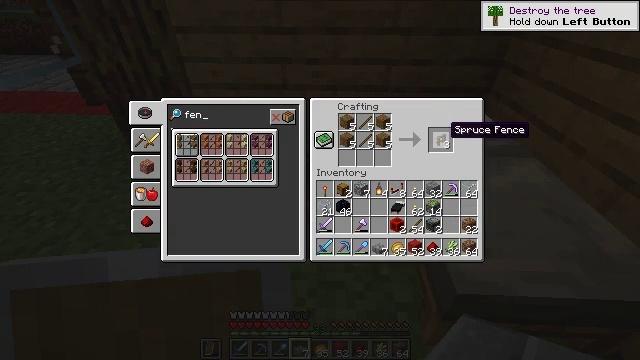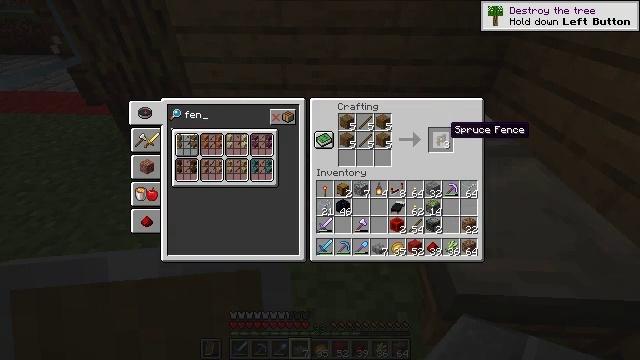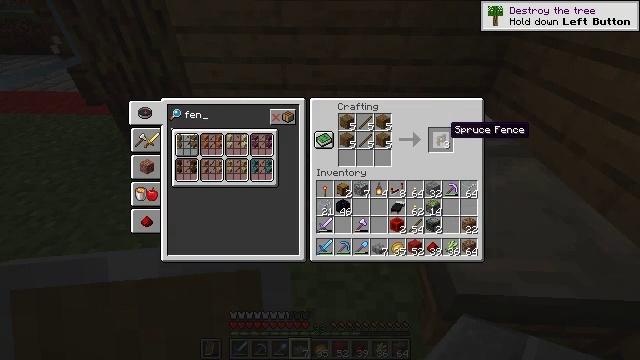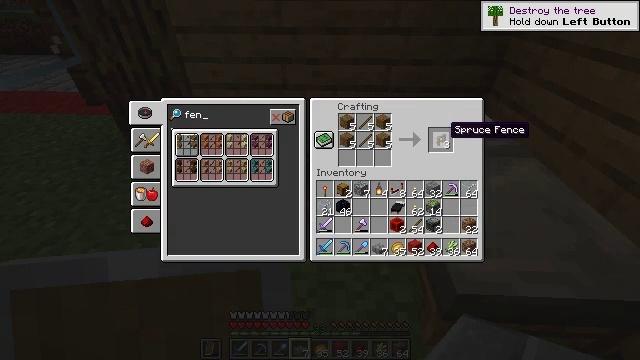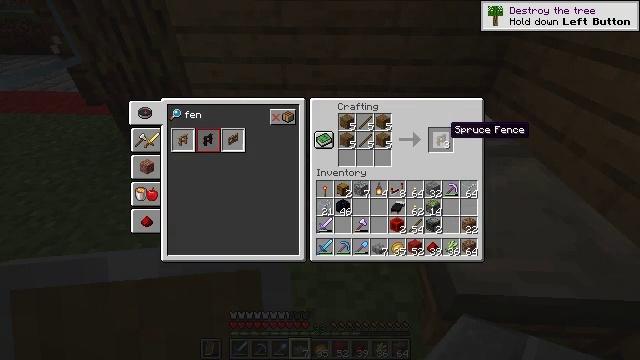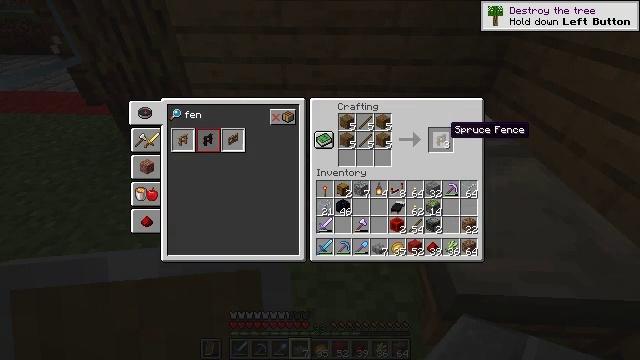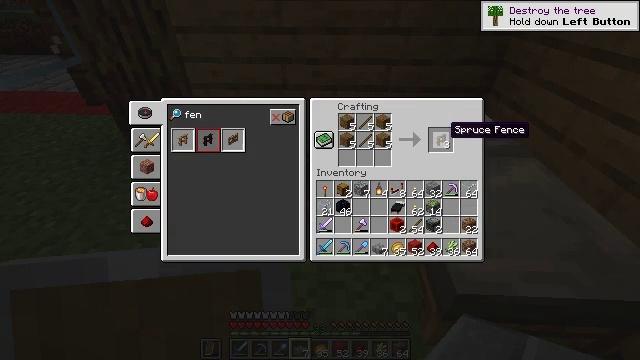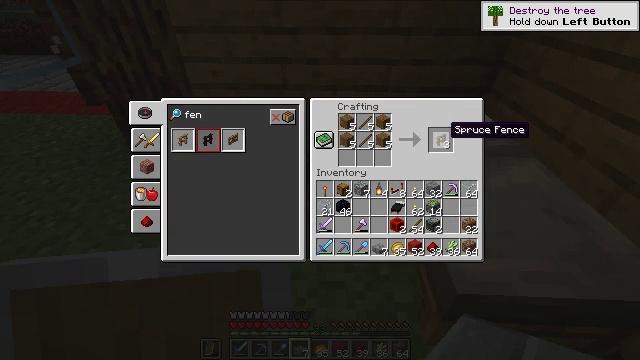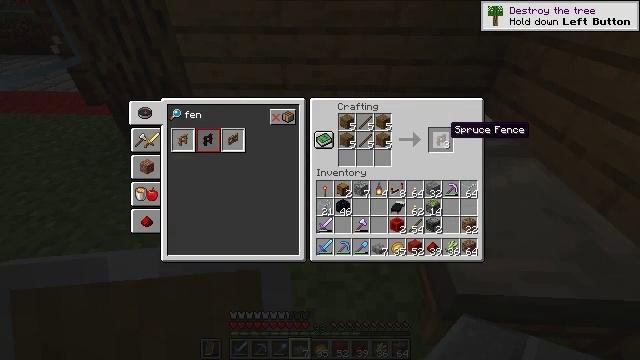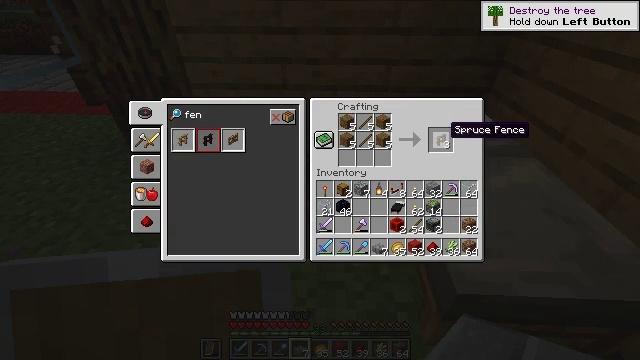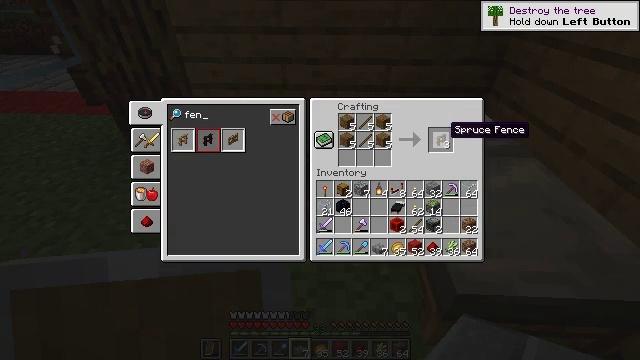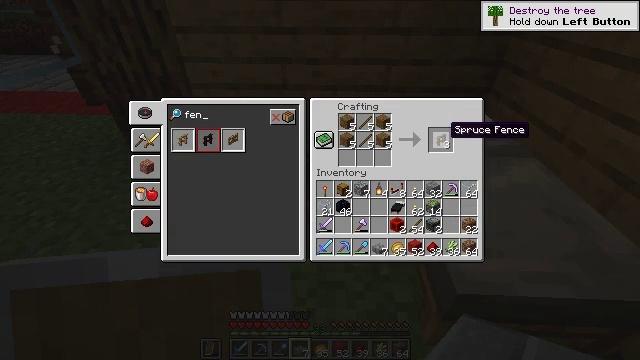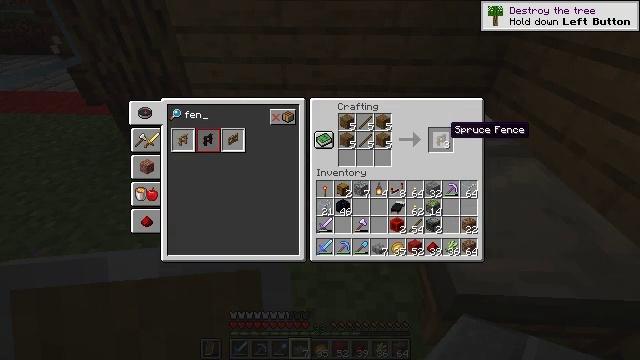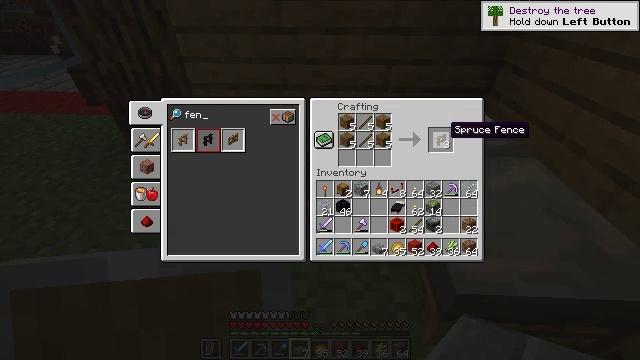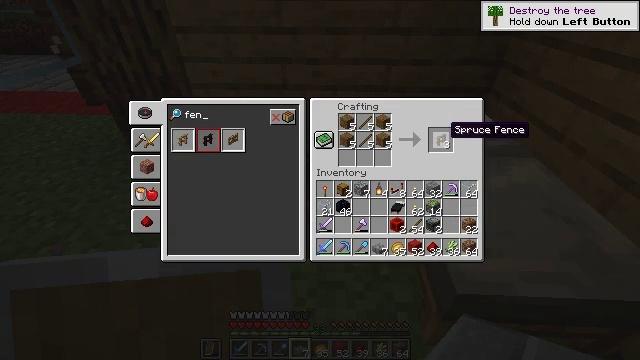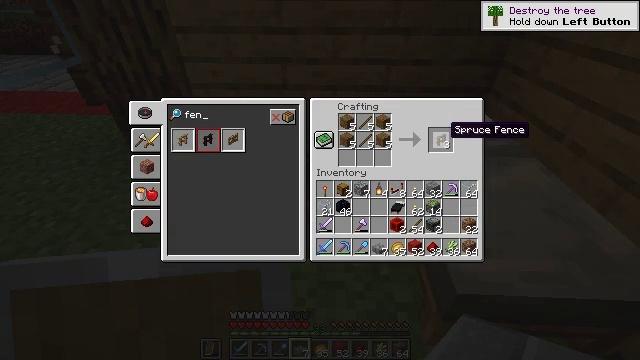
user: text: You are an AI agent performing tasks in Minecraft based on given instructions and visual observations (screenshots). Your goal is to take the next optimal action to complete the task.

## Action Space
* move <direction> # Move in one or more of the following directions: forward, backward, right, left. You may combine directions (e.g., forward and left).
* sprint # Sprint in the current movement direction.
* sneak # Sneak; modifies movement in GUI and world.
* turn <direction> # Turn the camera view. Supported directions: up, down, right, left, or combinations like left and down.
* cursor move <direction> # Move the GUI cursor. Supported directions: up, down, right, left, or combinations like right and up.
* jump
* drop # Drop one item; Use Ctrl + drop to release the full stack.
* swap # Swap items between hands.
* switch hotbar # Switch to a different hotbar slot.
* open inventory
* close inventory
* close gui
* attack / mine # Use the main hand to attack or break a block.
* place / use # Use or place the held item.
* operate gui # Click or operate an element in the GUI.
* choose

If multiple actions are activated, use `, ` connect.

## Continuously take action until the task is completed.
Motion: motion action
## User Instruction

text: Build a spruce fence using the crafting table.
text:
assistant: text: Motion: sneak
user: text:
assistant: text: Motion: sneak
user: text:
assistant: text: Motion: sneak
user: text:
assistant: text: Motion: sneak, operate gui
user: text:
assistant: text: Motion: sneak, operate gui
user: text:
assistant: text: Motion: sneak
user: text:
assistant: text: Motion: sneak
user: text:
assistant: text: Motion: sneak
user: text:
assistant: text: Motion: sneak
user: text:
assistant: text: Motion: sneak
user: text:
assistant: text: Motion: sneak
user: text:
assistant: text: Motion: sneak
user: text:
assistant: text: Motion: sneak
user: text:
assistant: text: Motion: sneak
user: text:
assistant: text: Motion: sneak
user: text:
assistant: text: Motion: sneak
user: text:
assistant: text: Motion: sneak
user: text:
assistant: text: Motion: sneak
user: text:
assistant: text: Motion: sneak
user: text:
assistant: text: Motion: sneak, operate gui
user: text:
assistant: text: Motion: sneak, operate gui
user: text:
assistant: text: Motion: sneak
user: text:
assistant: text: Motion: sneak
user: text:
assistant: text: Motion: sneak
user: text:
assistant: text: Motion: sneak